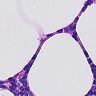
Metastatic tissue present: no